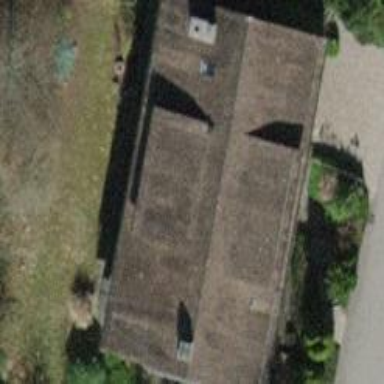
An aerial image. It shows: Building with tile roof.